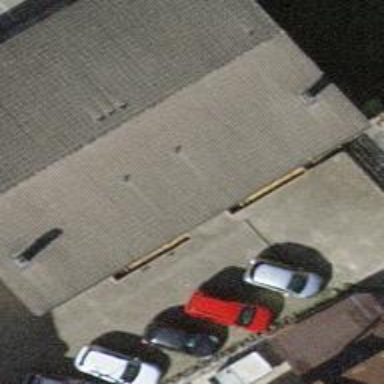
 the roof is oriented along the direction. The building is painted yellow and serves both residential and commercial purposes."